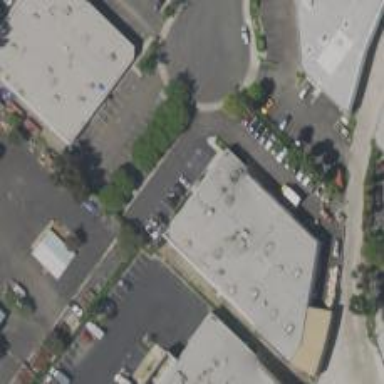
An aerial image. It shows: Commercial area.